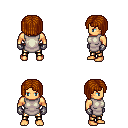
a pixel art fantasy rpg character, male body template, human, tanned skin, white tunic, gold greaves, brunette pageboy hairstyle, metal gloves, four views (front, back, left, right), 2x2 character sprite sheet, small pixel art, hard edges, no anti-aliasing